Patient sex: M
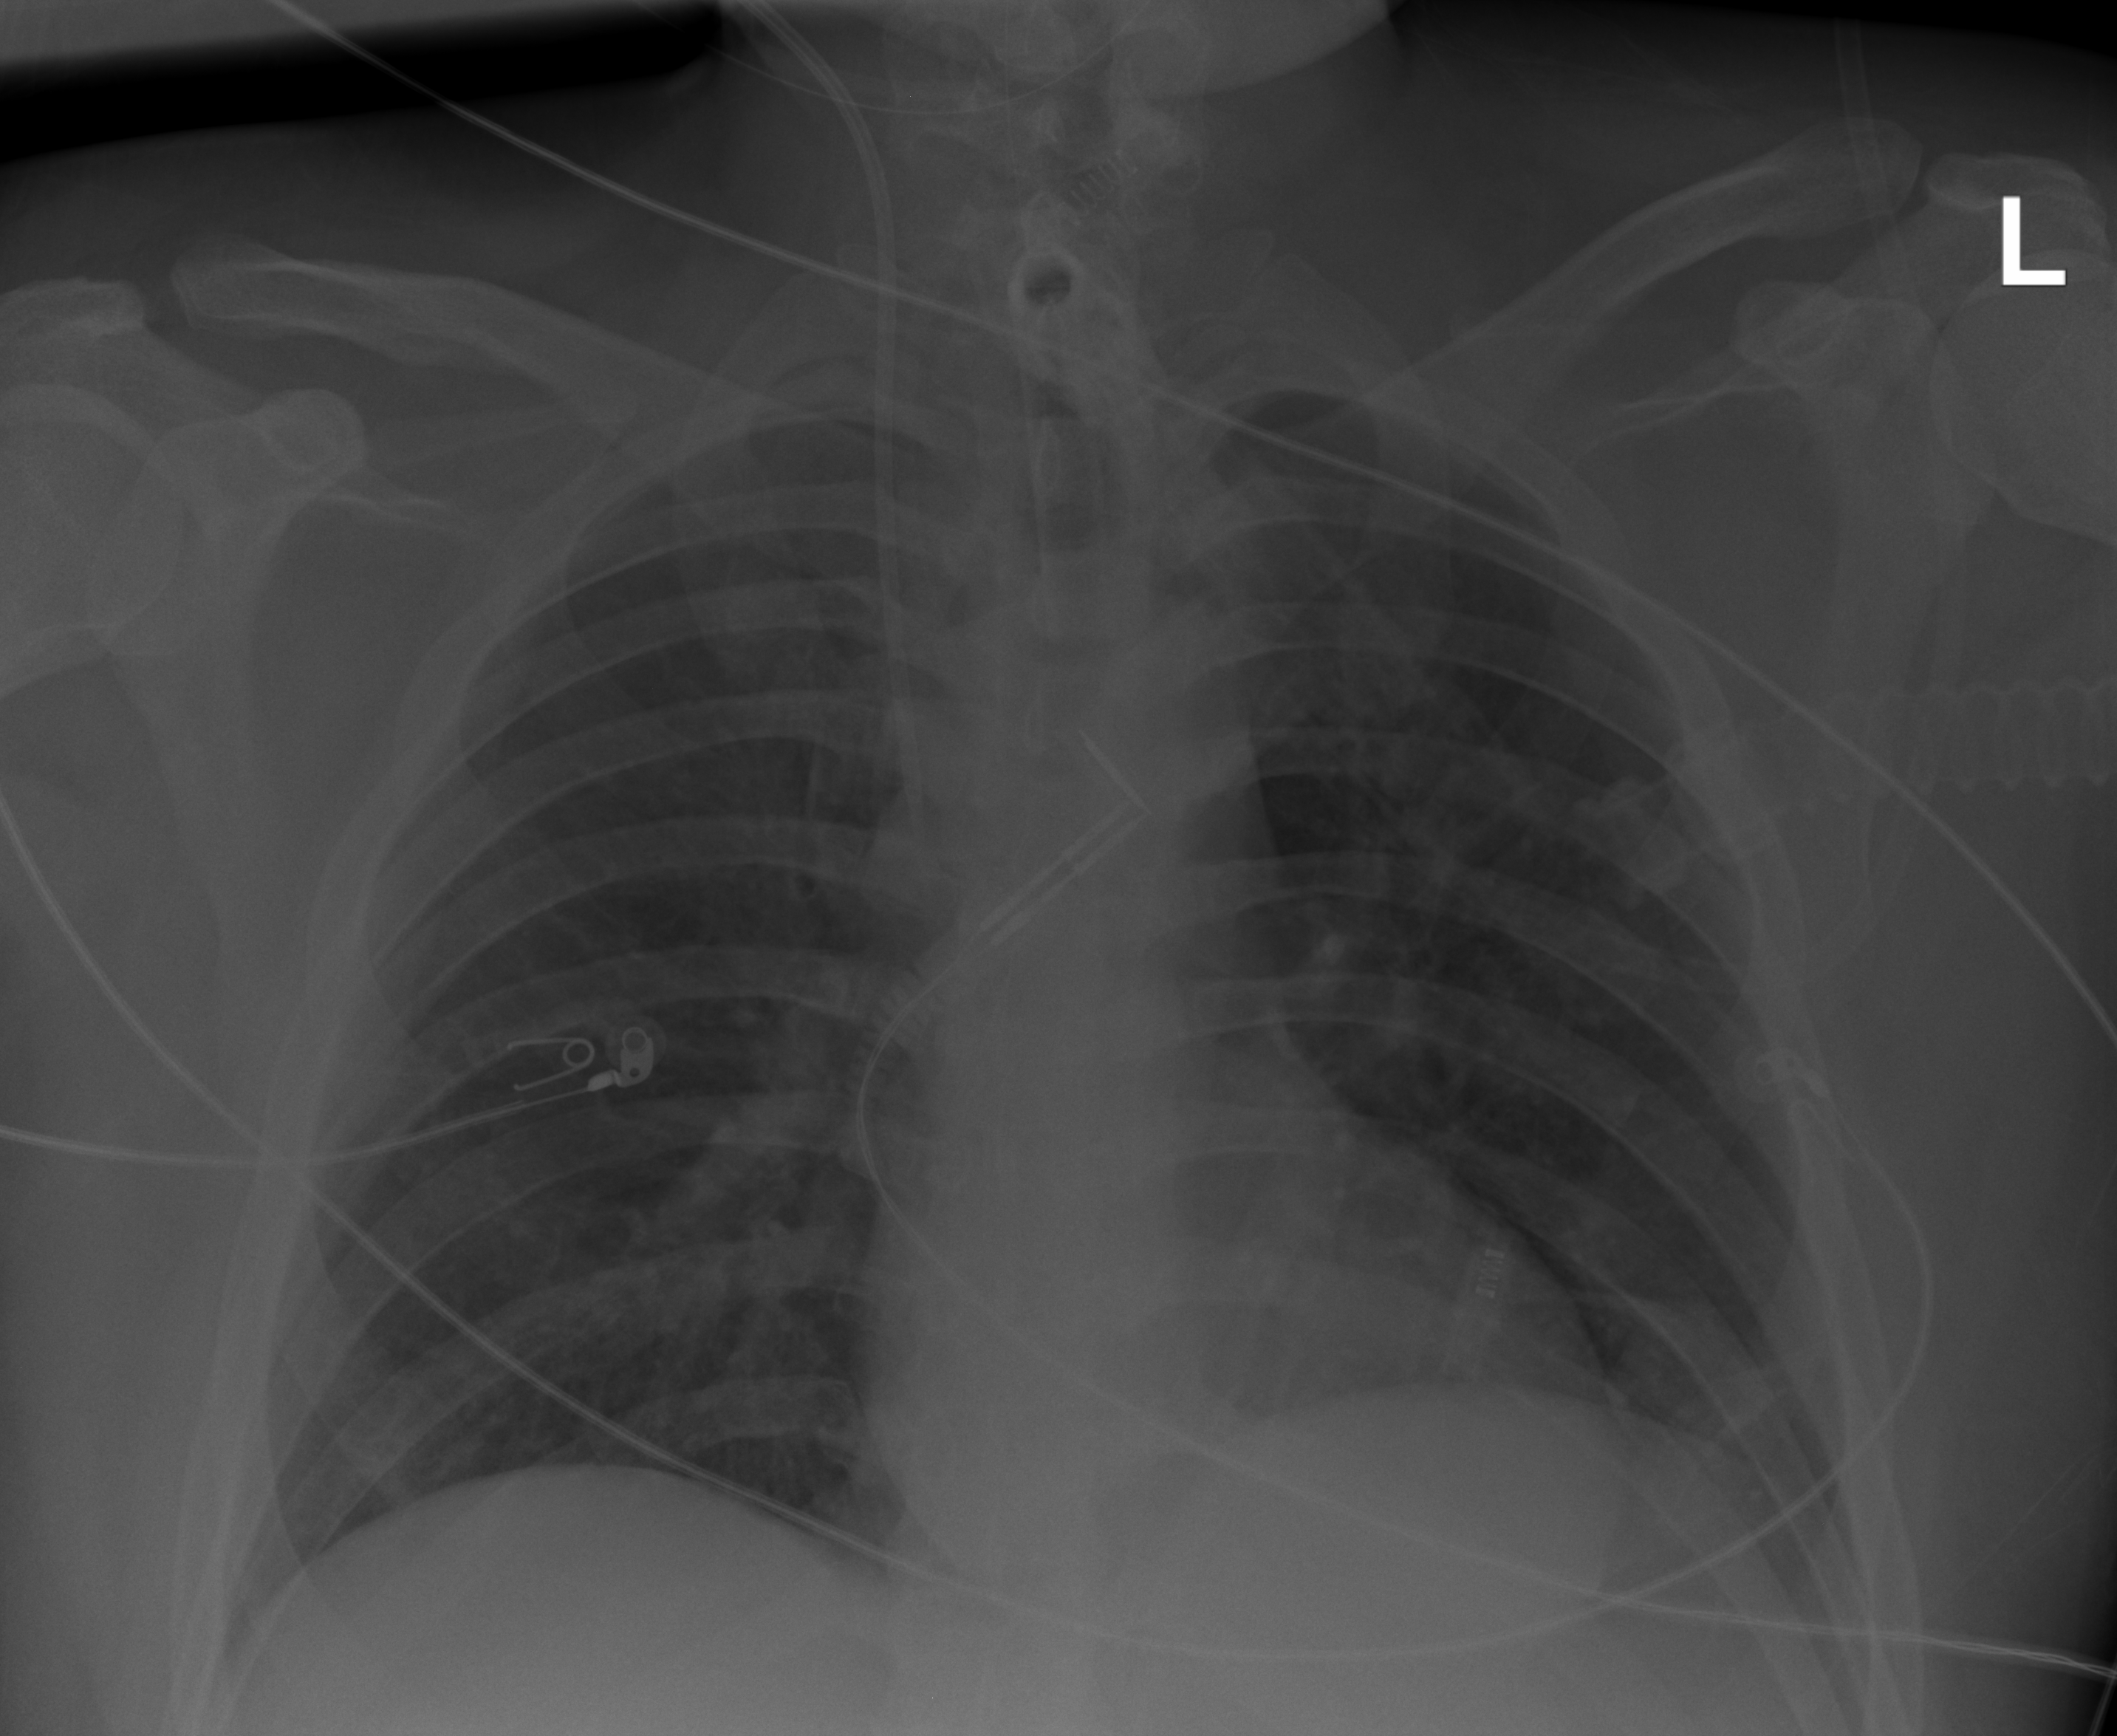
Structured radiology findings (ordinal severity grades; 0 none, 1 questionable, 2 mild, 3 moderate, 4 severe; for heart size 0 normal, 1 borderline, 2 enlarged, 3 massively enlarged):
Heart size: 0
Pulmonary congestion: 0
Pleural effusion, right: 0
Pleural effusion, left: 0
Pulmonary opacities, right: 0
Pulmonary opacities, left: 0
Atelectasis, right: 1
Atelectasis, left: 2